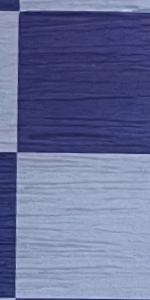
Label: Empty